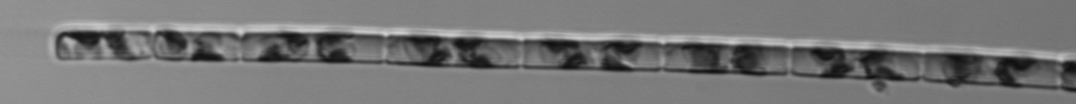
Label: Guinardia_delicatula